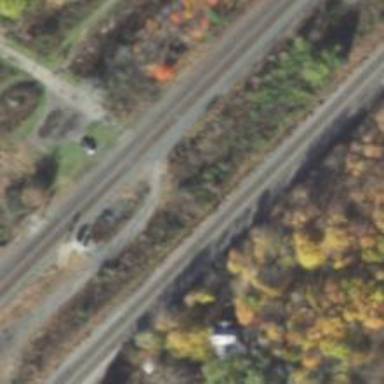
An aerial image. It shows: Abandoned road.